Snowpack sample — Buffalo Mountain, Silverthorne, Colorado, USA (1/25/25, 10:11 AM MST)
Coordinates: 39.6222, -106.1139
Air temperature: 22 °F
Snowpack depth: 110 cm
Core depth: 30 cm
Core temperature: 42.8 °F
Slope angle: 12°, slope face: 102°
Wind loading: high
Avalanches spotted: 0
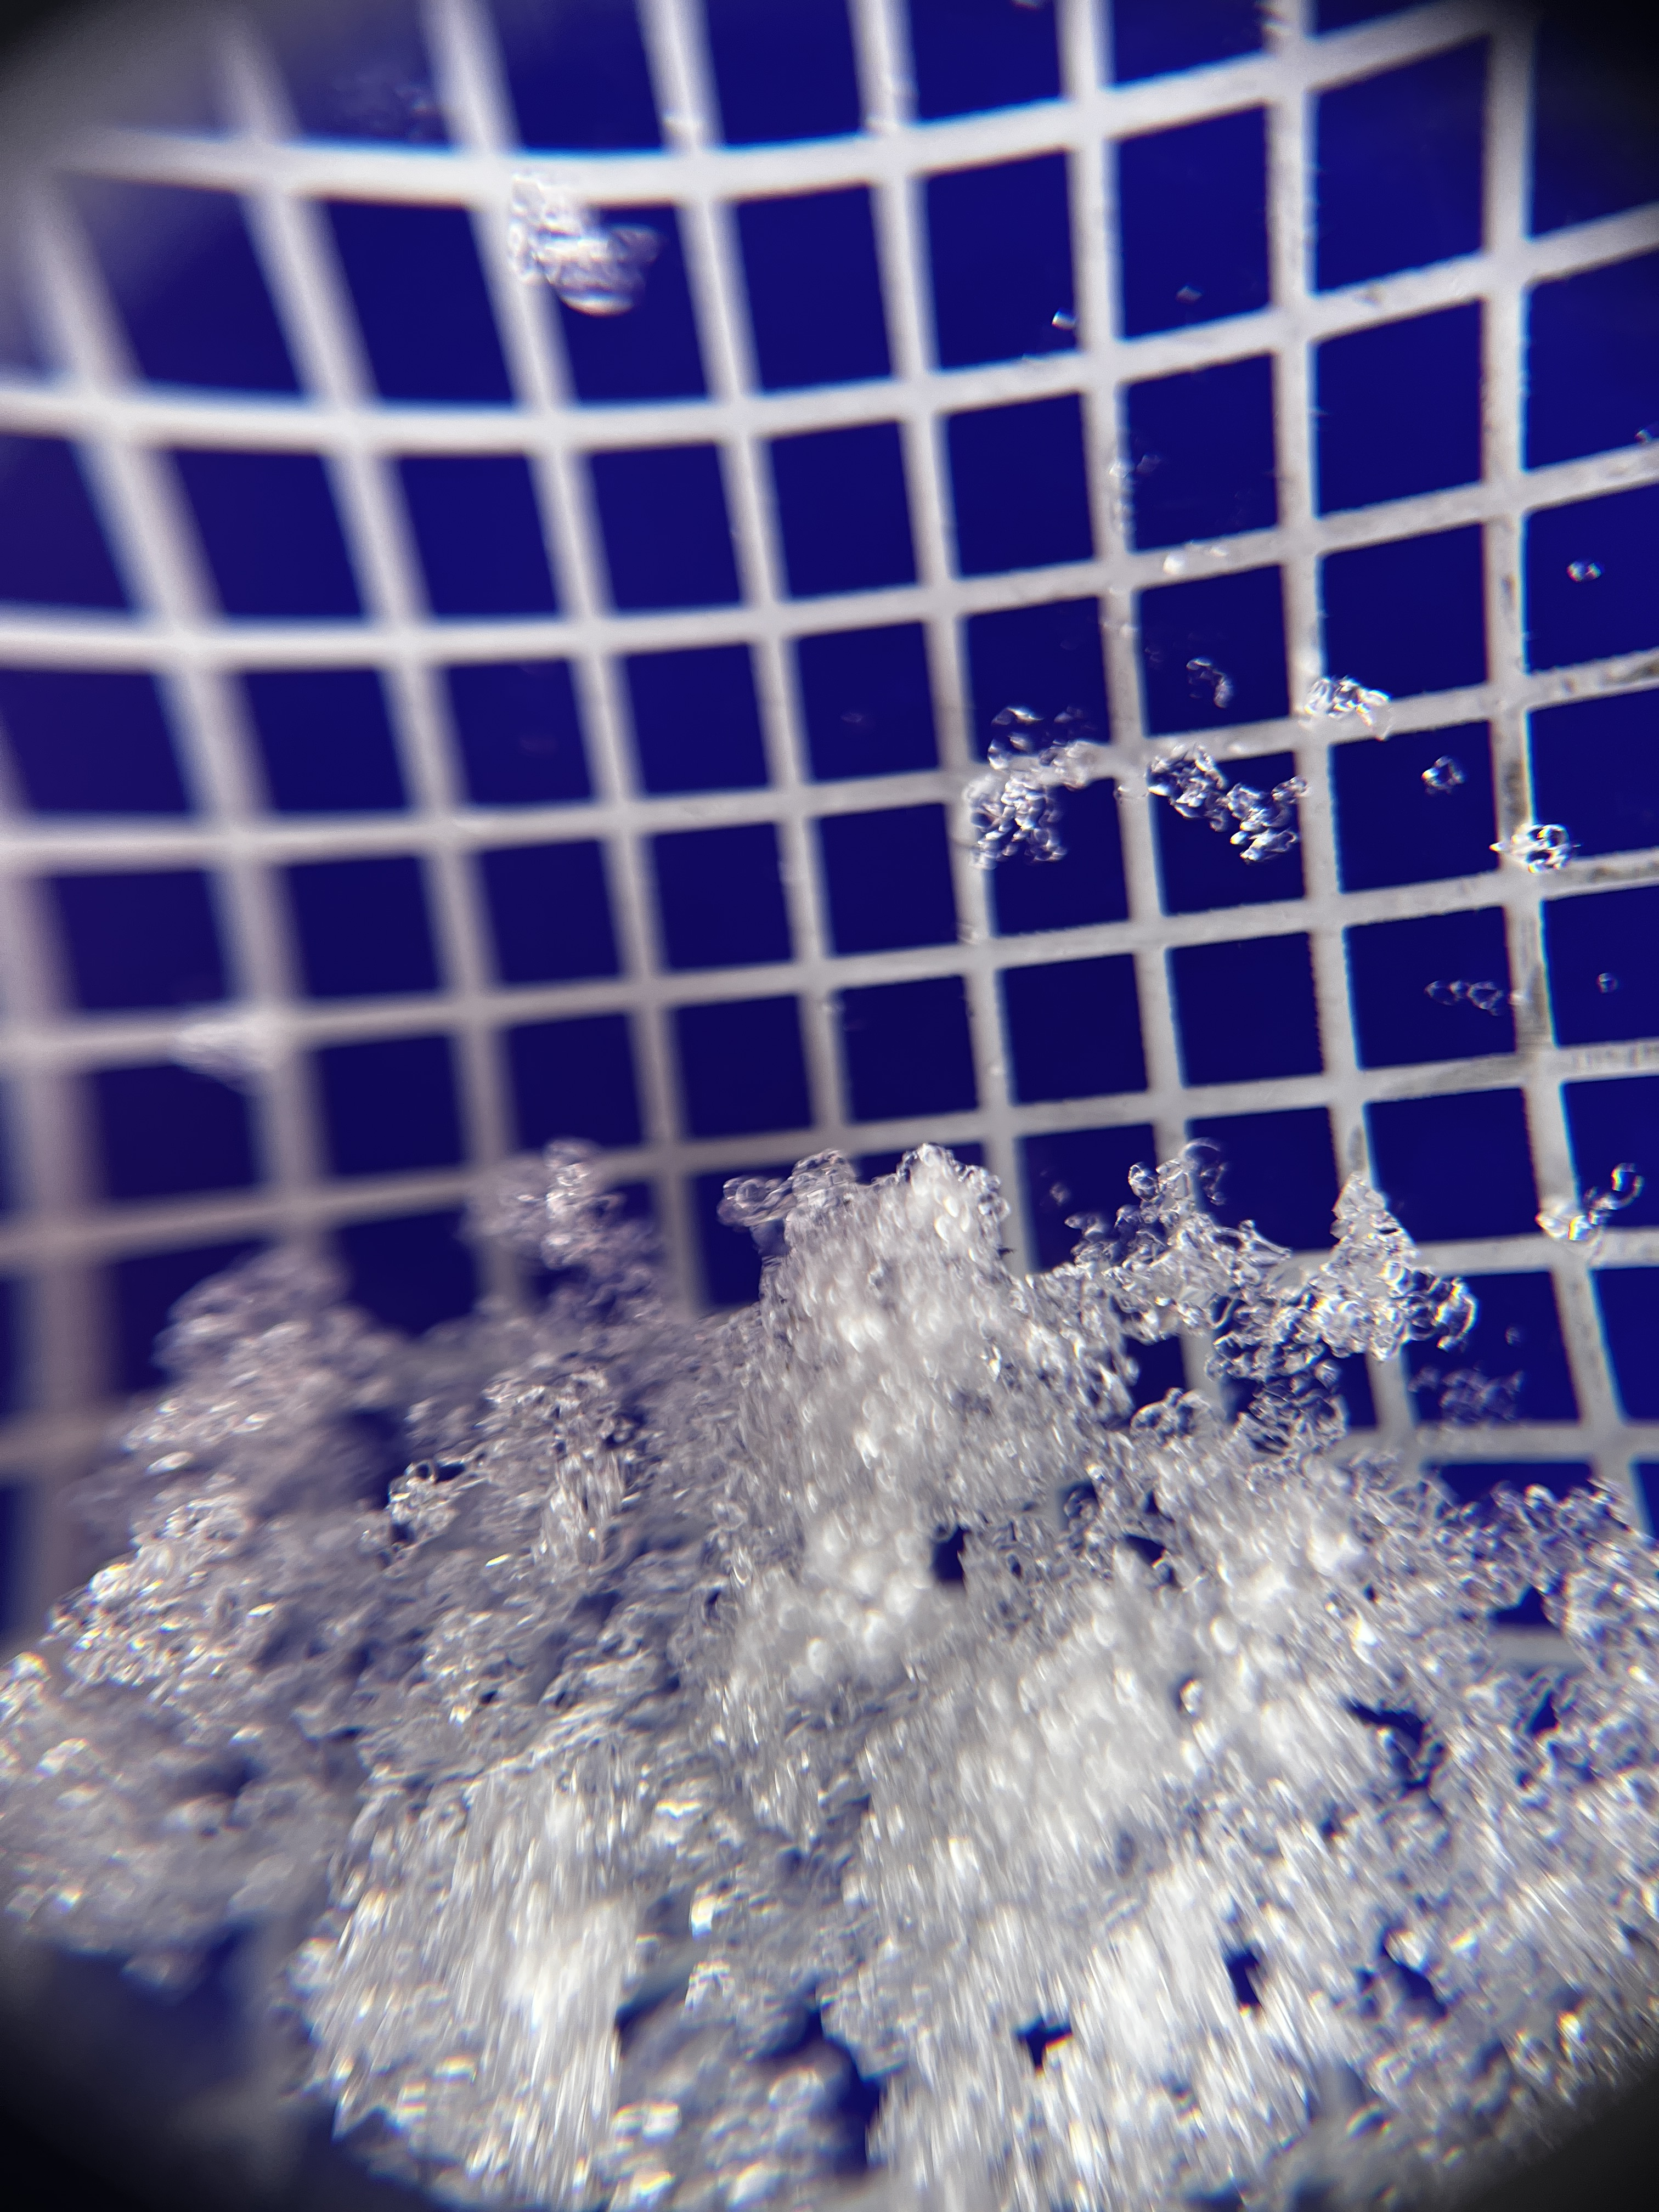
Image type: magnified_profile
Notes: No avalanches nearby, collected on the outskirts of a fire break 15 meters from the treeline, on way to Buffalo and Red Mountain